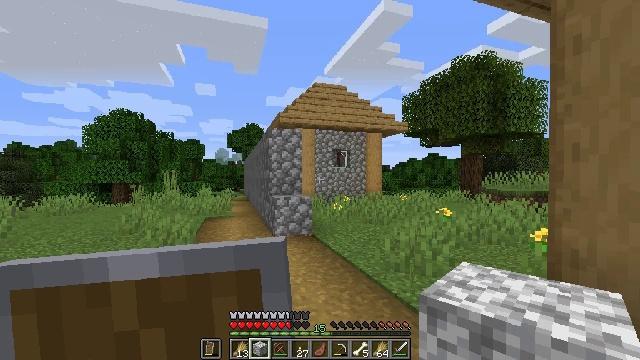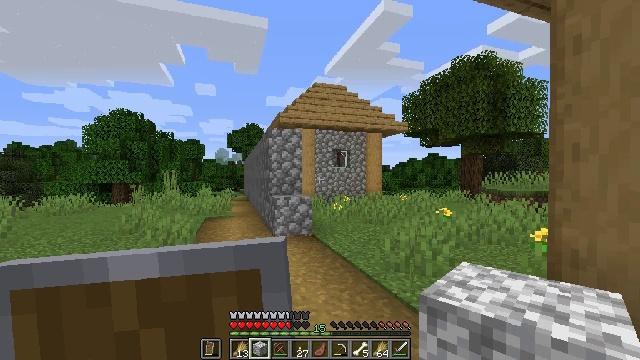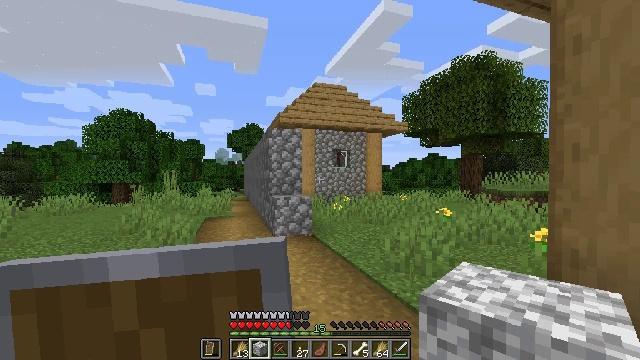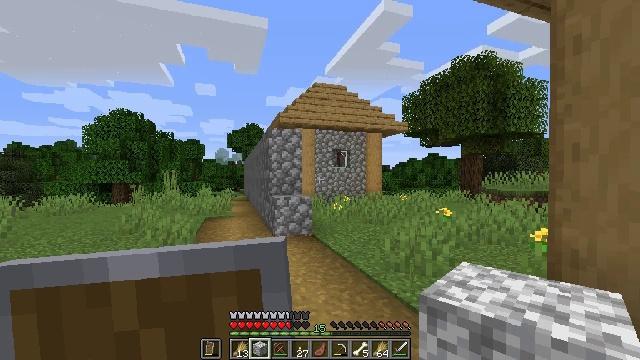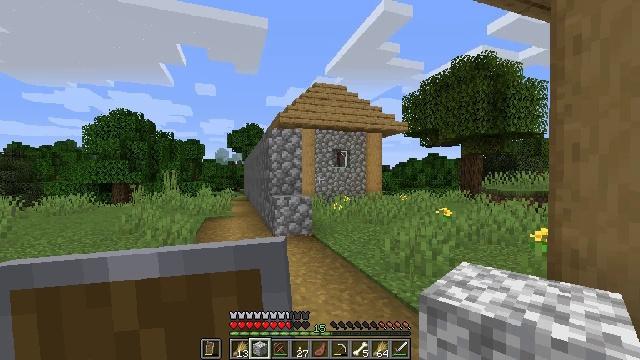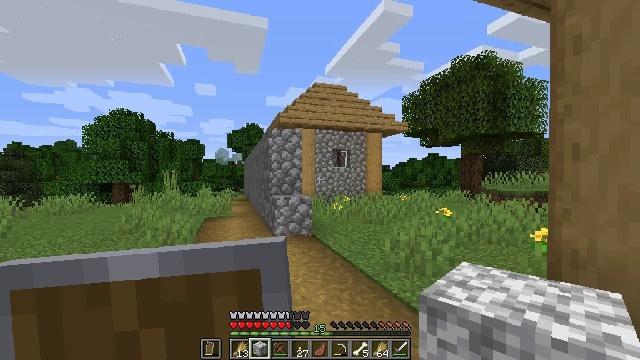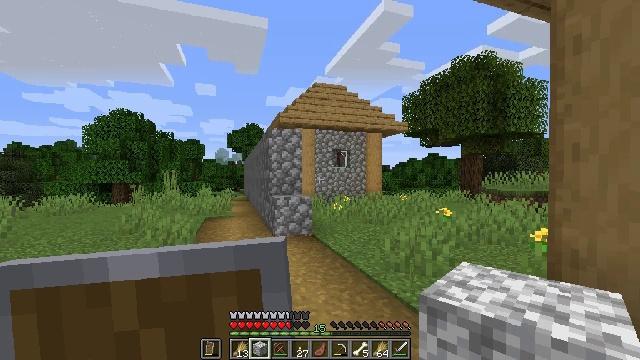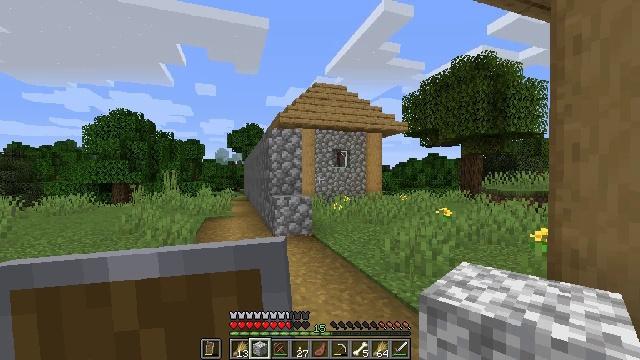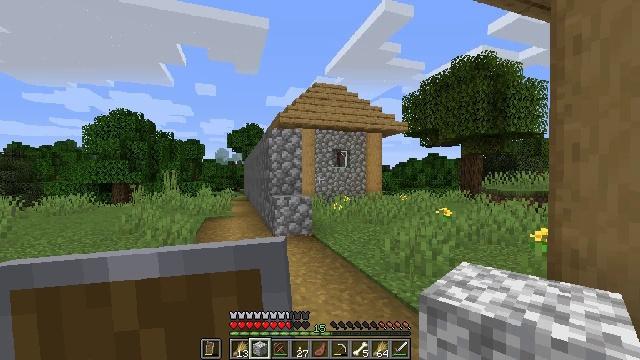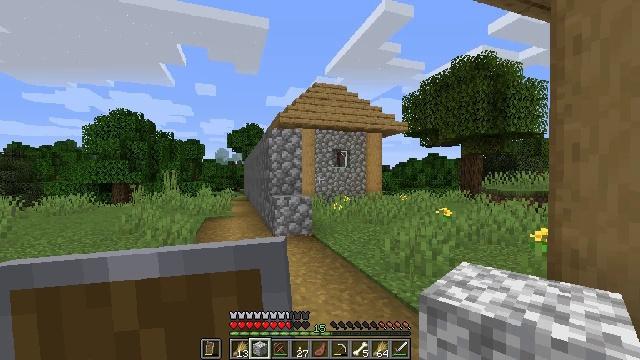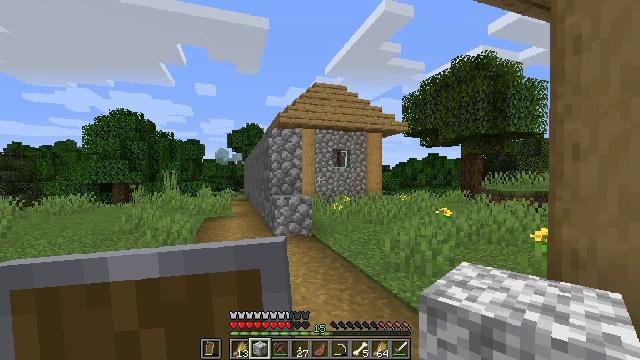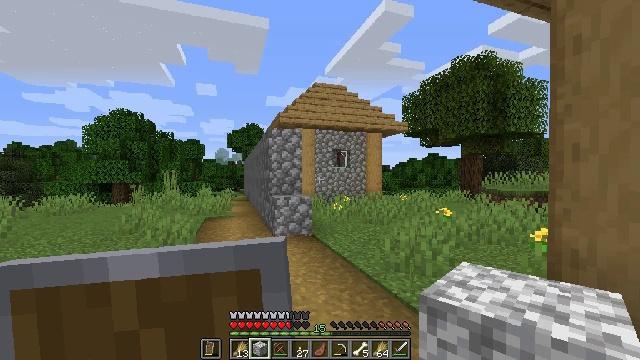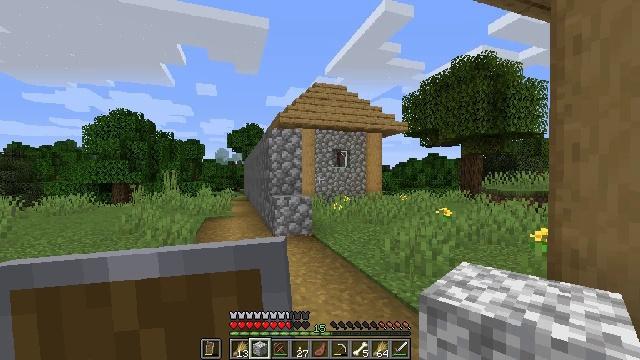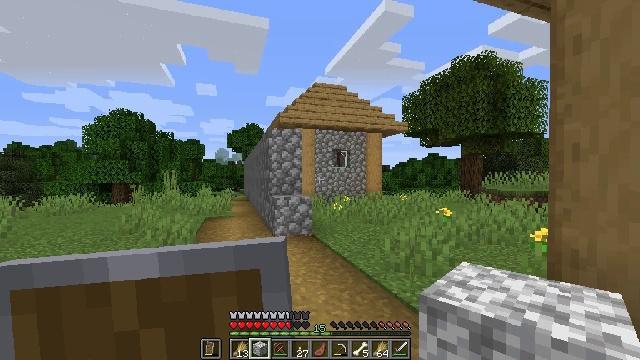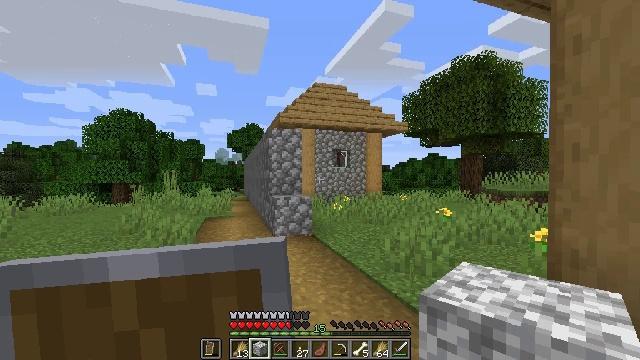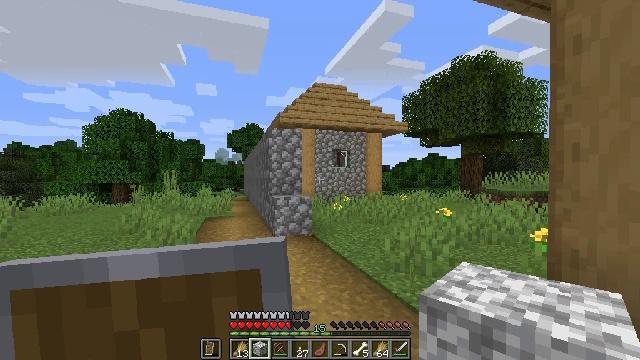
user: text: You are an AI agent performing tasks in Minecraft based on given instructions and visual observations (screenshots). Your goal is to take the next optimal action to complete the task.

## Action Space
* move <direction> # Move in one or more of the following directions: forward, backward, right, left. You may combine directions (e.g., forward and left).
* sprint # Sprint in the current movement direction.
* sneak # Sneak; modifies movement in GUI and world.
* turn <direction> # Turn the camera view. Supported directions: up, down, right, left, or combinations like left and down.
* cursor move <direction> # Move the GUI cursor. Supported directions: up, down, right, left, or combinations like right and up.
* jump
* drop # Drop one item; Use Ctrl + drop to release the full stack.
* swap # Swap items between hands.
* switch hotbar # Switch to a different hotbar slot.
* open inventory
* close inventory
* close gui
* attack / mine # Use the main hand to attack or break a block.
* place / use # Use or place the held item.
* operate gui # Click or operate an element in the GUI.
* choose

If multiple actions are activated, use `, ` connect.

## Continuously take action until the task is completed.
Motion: motion action
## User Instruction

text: Gather the bell for your inventory.
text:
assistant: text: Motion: no_op
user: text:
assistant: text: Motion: no_op
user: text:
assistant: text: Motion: no_op
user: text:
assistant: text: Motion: no_op
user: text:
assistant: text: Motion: no_op
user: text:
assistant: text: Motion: no_op
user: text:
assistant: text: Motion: no_op
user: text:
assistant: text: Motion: no_op
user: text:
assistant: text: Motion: no_op
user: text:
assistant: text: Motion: no_op
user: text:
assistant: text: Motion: no_op
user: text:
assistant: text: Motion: no_op
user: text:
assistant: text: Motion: no_op
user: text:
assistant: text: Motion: no_op
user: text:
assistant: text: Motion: no_op
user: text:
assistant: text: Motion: no_op
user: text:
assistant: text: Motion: no_op
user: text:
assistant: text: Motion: no_op
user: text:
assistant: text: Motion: no_op
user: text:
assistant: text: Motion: no_op
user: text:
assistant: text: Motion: no_op
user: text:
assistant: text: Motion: no_op
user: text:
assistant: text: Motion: no_op
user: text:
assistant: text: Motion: no_op
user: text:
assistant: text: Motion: no_op
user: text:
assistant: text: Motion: no_op
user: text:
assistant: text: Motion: no_op
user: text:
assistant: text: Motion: no_op
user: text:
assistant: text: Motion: no_op
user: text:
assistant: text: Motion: no_op